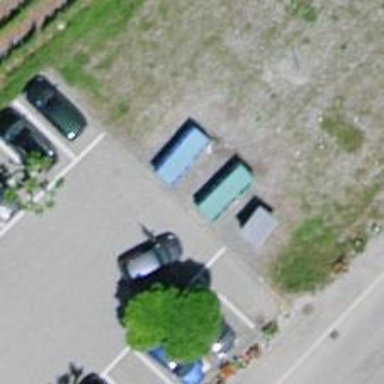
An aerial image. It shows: Recycling container for recycling.